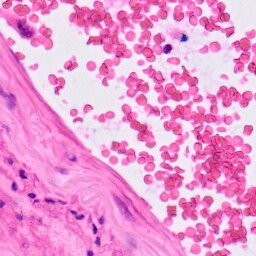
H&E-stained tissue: Lung